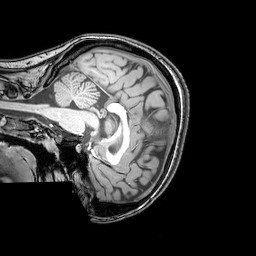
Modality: T1w
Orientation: sagittal
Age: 21
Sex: female
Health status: healthy
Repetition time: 0.081 s
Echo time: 0.037 s